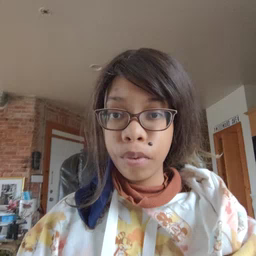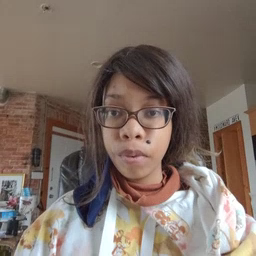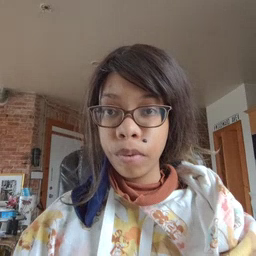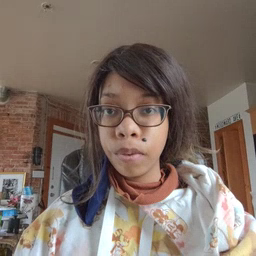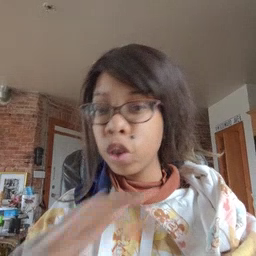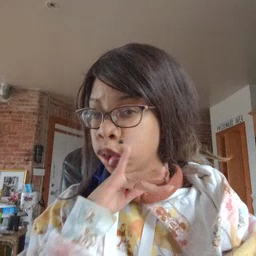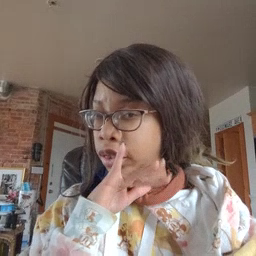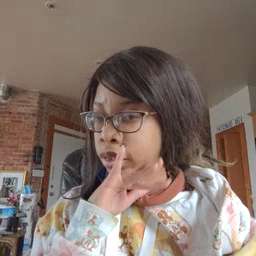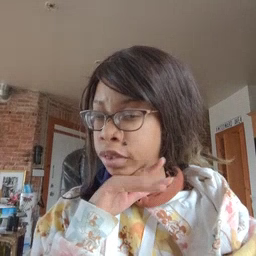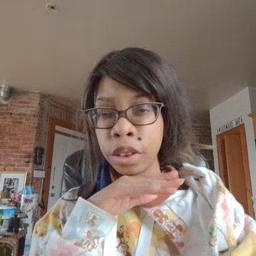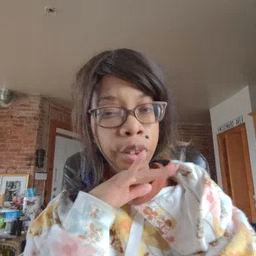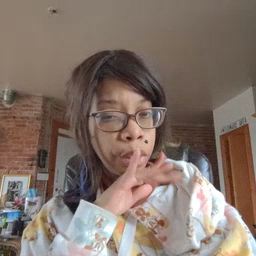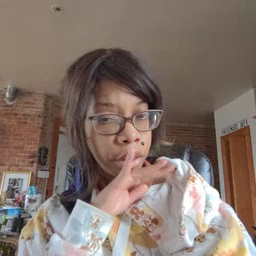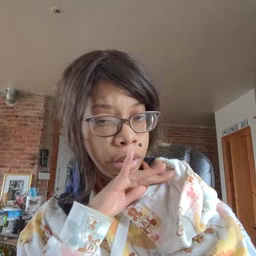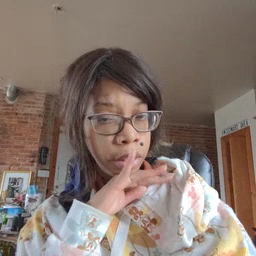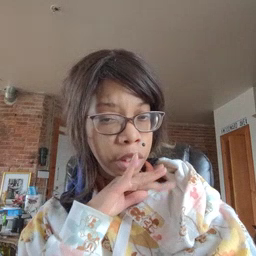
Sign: dirty